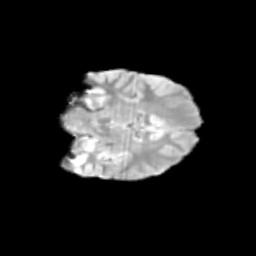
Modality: T2w
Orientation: coronal
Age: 10
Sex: female
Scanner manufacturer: siemens
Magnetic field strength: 3 T
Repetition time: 3.8 s
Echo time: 0.07 s